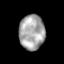
Tissue: lung
Cell type: T cells
Senescence score: 0.5517
Nuclear area (px): 873
Mean DAPI intensity: 166.328